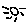
Label: sun